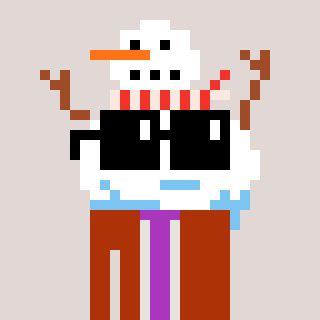
a pixel art character with square black sunglasses, a snowman-shaped head and a hotbrown-colored body on a warm background